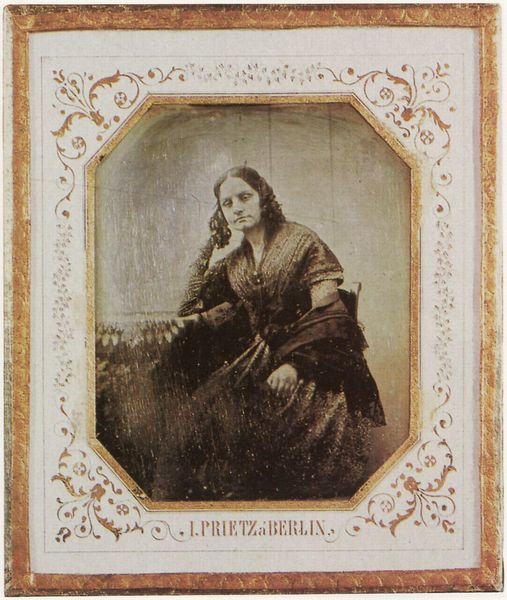
Titel: Großfürstin Marija Nikolaevna Volkonskaja, die ihrem Mann in die Verbannung nach Sibirien folgte. Irkutsk
Künstler: Alfred Davignon
Schlagwörter: blätter, dunkel, hand, kopf, schatten, umhang, weiß, mädchen, sitzen, ausschnitt, blumen, braun, brust, frankreich, frau, frisur, grau, haar, hell, kleid, licht, mund, nase, orange, raum, schwarz, stirn, stuhl, tisch, blick, dame, rot, schal, tuch, muster, ornament, rock, alt, wand, arm, augen, falten, gesicht, mensch, rahmen, bild, bildnis, hals, hände, innenraum, portrait, porträt, tischdecke, tischtuch, gold, haare, sitzend, stoff, innen, person, brosche, brünett, frontal, knopf, locken, scheitel, schulter, ranken, beine, schrift, papier, rahmung, lehne, sitz, ausdruck, sepia, französisch, langeweile, weiblich, symmetrie, inschrift, dekor, floral, ornamente, verzierung, atelier, melancholisch, nachdenklich, knie, aufstützen, knöpfe, stola, foto, fotografie, photographie, punkte, berlin, buch, schwarz-weiss, titel, bürgertum, photo, negativ, voluten, aufgestützt, lichts, anlehnen, ornamentik, einfassung, aufnahme, auflehnen, achteck, dunkelhaarig, kirhe, nadar, gelangweilt, umhanf, v-ausschnitt, drolerien, tischtuvh, album, billd, dunkelhaaarig, plattenfotografie, prietz, gürger, fotoaufnahme